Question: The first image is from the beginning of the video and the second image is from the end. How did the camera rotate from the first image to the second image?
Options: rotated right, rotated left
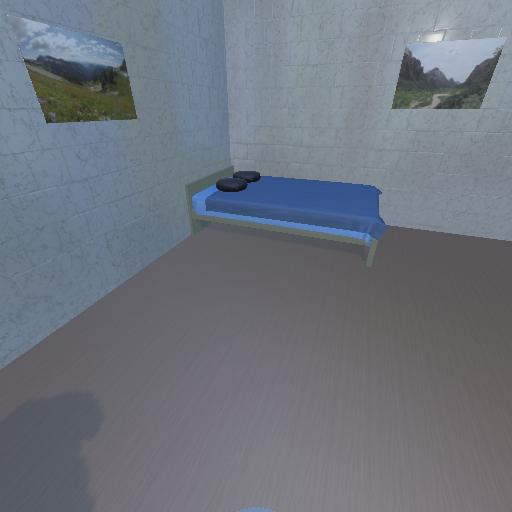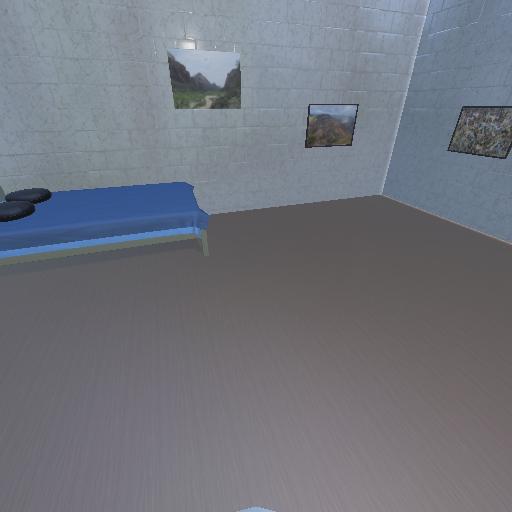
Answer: rotated right